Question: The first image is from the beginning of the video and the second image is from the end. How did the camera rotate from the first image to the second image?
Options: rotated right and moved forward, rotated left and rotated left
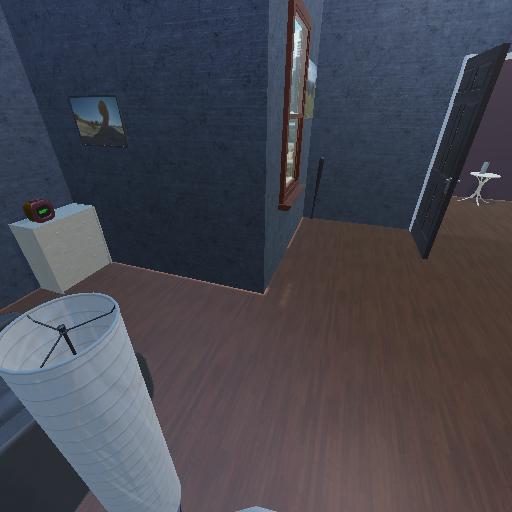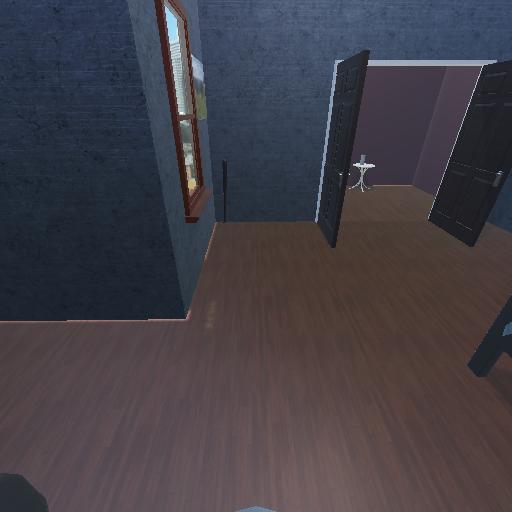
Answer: rotated right and moved forward